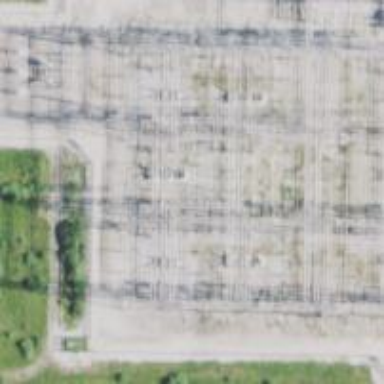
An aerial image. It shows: Switch used for power control.